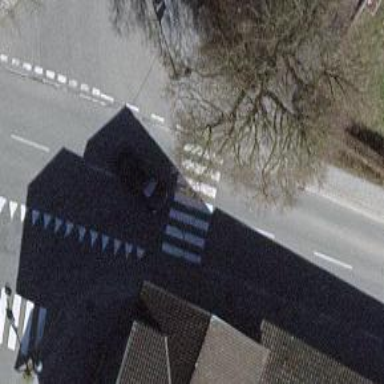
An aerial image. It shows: Uncontrolled zebra crossing with white markings on the road.